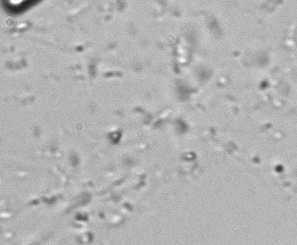
Label: Phaeocystis_debris